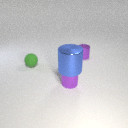
small purple metal cylinder to the right of small green rubber sphere